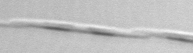
Label: Pseudo-nitzschia